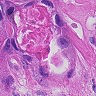
Metastatic tissue present: yes